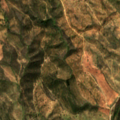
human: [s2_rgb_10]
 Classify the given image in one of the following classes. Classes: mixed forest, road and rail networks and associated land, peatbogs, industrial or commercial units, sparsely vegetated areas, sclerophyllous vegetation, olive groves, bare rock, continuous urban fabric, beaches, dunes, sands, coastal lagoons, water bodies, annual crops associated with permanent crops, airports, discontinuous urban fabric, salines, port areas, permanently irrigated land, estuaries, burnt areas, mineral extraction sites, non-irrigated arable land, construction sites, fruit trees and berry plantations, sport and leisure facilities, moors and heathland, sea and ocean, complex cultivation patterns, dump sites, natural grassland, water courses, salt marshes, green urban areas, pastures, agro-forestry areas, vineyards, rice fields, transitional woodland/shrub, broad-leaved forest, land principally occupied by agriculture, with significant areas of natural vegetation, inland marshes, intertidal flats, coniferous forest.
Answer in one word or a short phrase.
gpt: land principally occupied by agriculture, with significant areas of natural vegetation, sclerophyllous vegetation, transitional woodland/shrub